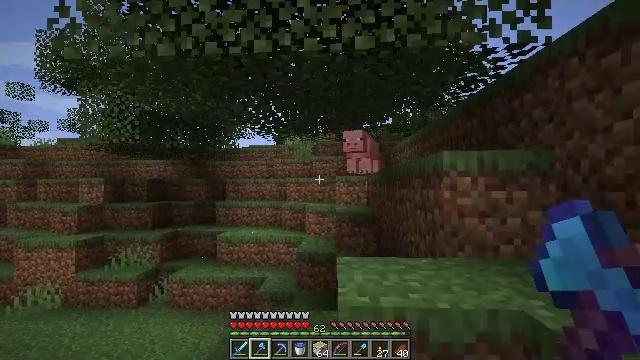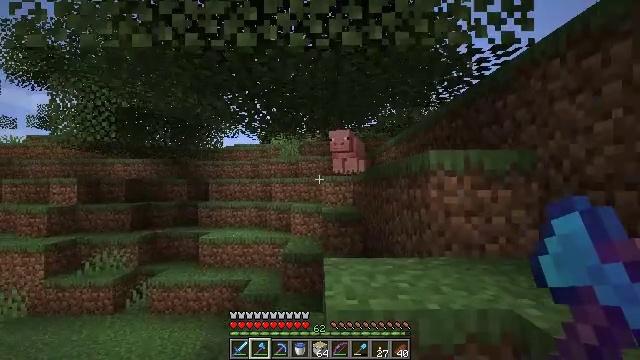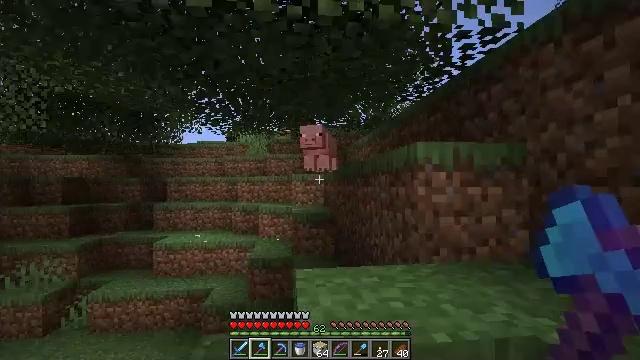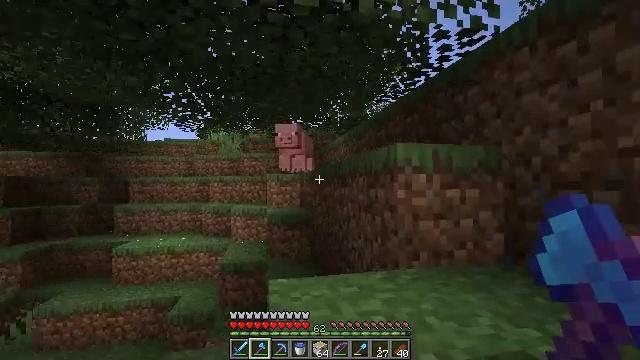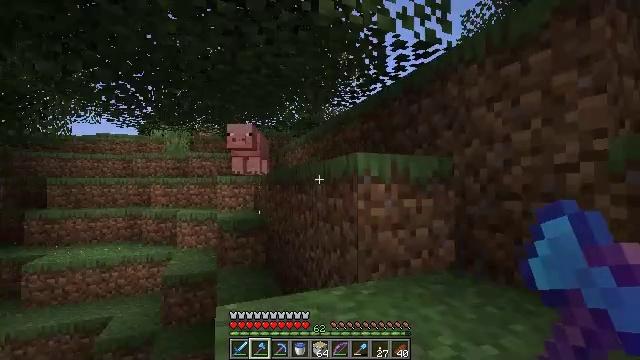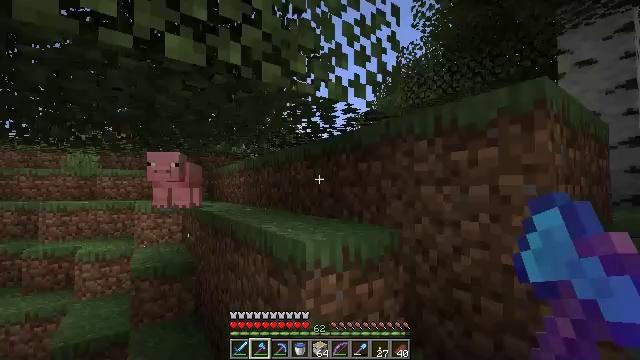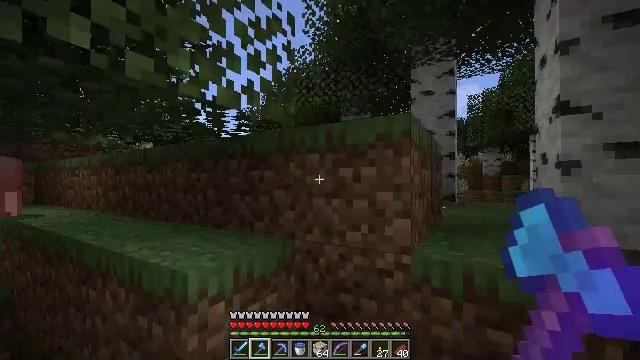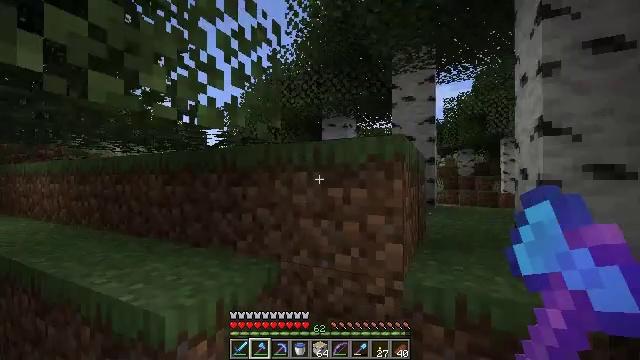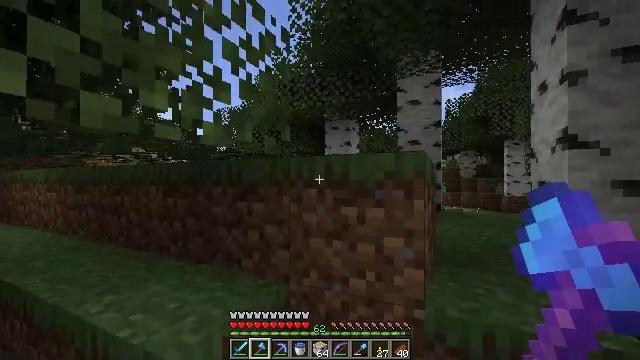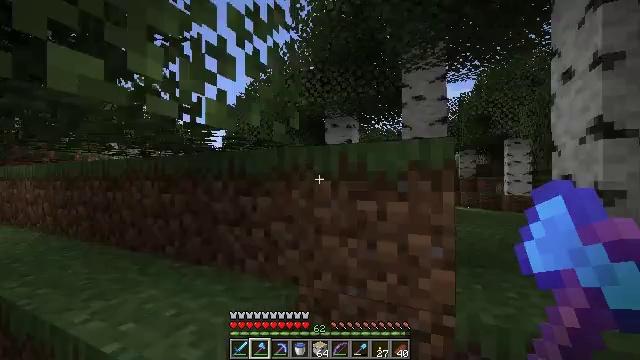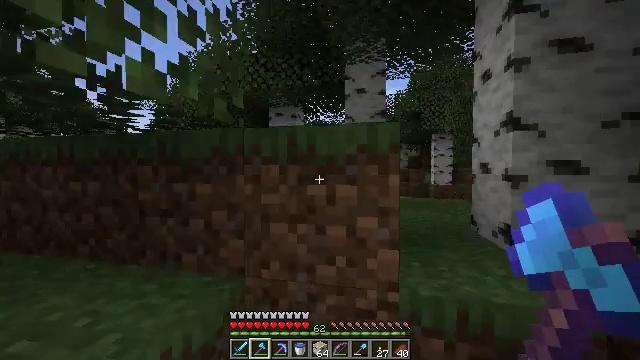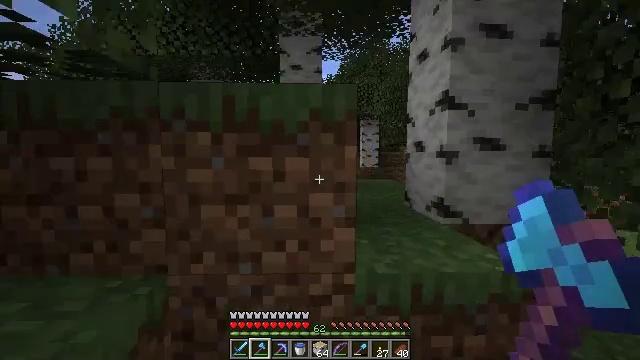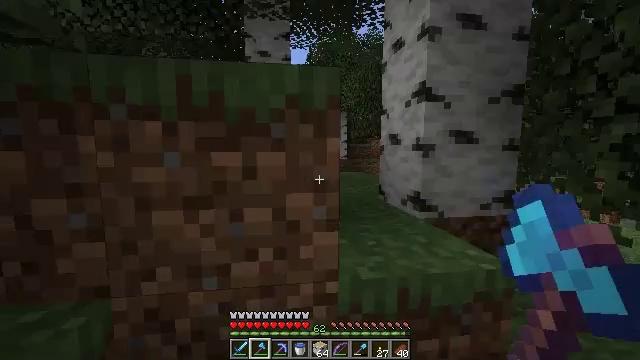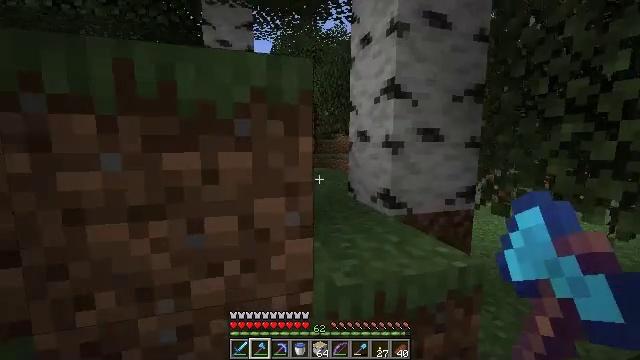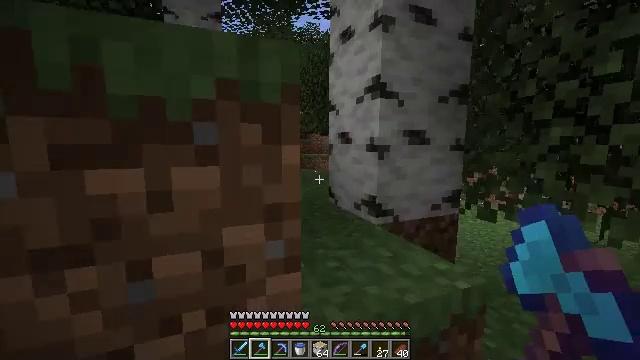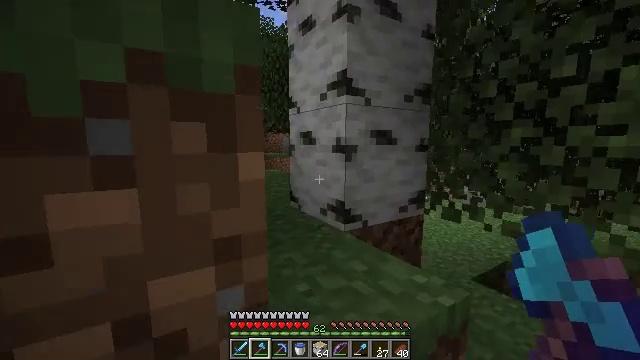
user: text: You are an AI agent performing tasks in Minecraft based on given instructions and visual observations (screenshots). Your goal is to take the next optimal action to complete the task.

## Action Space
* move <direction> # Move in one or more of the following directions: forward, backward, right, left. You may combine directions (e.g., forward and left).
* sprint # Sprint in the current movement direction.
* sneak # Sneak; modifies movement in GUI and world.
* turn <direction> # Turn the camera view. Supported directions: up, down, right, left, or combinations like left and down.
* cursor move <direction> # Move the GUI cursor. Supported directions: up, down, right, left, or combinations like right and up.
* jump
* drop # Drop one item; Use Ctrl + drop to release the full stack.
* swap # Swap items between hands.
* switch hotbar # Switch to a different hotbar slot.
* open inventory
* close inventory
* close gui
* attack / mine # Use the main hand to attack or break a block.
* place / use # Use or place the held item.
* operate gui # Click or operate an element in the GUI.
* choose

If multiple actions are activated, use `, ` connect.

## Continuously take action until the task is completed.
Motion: motion action
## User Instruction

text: Break the birch log in the forest.
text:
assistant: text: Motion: move forward, turn right
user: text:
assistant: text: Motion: move forward, turn right
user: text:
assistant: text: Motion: move forward, turn right
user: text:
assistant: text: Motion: move forward, turn right, jump
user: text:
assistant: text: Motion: move forward, turn right, jump
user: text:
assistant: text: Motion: move forward, turn right and down, jump
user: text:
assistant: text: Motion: move forward, turn right, jump
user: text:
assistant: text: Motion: move forward
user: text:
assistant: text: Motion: move forward
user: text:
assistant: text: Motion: move forward, turn right and down
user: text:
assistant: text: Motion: move forward, turn right and down
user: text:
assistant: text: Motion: move forward, turn right and down
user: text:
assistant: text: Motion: move forward, turn right
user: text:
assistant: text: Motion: move forward, turn right
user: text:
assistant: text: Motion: move forward, turn right
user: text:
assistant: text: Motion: move forward and move right, turn right
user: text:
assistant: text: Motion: move forward and move right
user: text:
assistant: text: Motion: move forward and move right
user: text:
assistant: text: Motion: move forward, turn left and up
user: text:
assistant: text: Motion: move forward, turn left and up, jump
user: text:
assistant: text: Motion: move forward, turn left and up, jump
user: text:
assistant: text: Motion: move forward, turn left and up, jump
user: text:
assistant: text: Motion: move forward, turn left, jump
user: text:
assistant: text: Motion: move forward
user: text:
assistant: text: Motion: move forward, turn right, attack / mine
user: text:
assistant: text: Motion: move forward, turn right and down, attack / mine
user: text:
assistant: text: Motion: move forward and move left, turn right and down, attack / mine
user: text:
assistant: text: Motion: move forward and move left, turn right and down, attack / mine
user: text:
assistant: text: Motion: move forward and move left, turn right and down, attack / mine
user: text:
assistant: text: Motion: move forward and move left, turn right and down, attack / mine